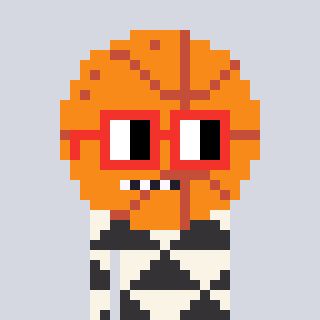
a pixel art character with square red glasses, a basketball-shaped head and a grayscale-colored body on a cool background